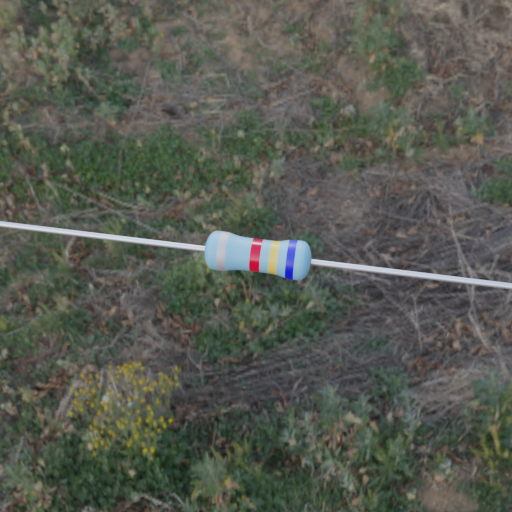
Resistor colour bands (in order): silver, red, gold, blue